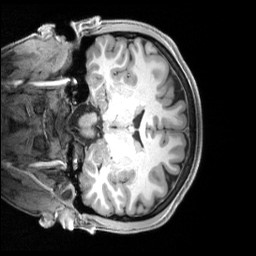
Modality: T1w
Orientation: coronal
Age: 24
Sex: male
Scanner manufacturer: siemens
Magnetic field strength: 3 T
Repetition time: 2.4 s
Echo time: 0.00219 s